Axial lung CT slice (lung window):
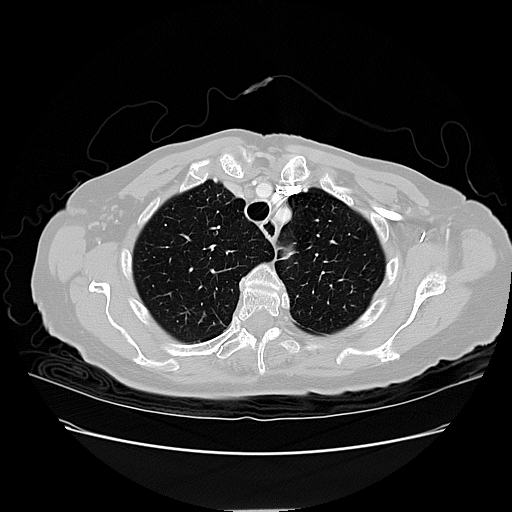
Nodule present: no